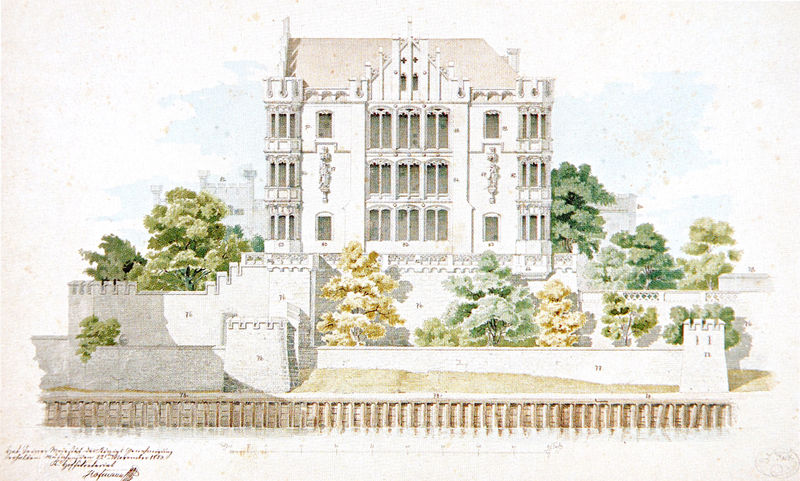
Titel: Königliche Villa in Regensburg - Aufriss Nordseite
Künstler: Ludwig Foltz
Standort: München
Institution: Stadtmuseum, Graphische Sammlung
Schlagwörter: baum, schatten, weiß, aquarell, bäume, gelb, grün, braun, fenster, grau, hell, licht, schwarz, skizze, straße, säule, säulen, zeichnung, anlage, dach, gebäude, haus, park, rasen, schloss, weg, wiese, architektur, erde, kirche, sonne, gotik, dachziegel, schornstein, garten, balkon, schrift, sommer, ansicht, bogen, fassade, schule, giebel, mauer, ziegel, farbe, linien, figuren, inschrift, ornamente, stuck, zinnen, bögen, erker, tusche, wasserfarben, burg, türme, stockwerk, linie, festung, text, beschriftung, entwurf, rathaus, kätzchen, gemäuer, villa, skulpturen, statuen, spitzbogen, mauern, laubbäume, historismus, plan, lavierung, mietshaus, schindeln, zinne, ebenen, gibel, palais, aufriss, fensterbögen, neogotik, neugotik, baudekor, dachziegeln, katholisch, haus gebäude, farbzeichnung, pakr, znnen